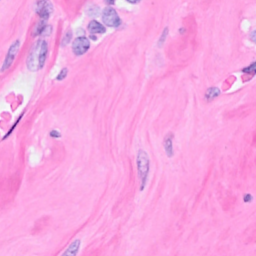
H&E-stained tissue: Breast